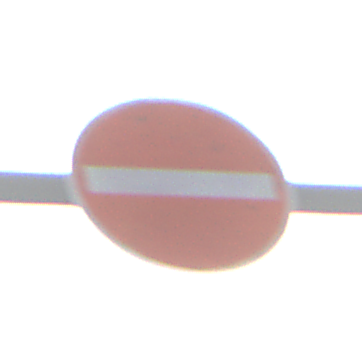
Verkehrszeichen: VerbotDerEinfahrt
Umgebung: Outdoor, Nature
Tageszeit: MorningAfternoon
Wetter: PartlyCloudy
Licht: Natural
Jahreszeit: Autumn
Kontrast: LowContrast